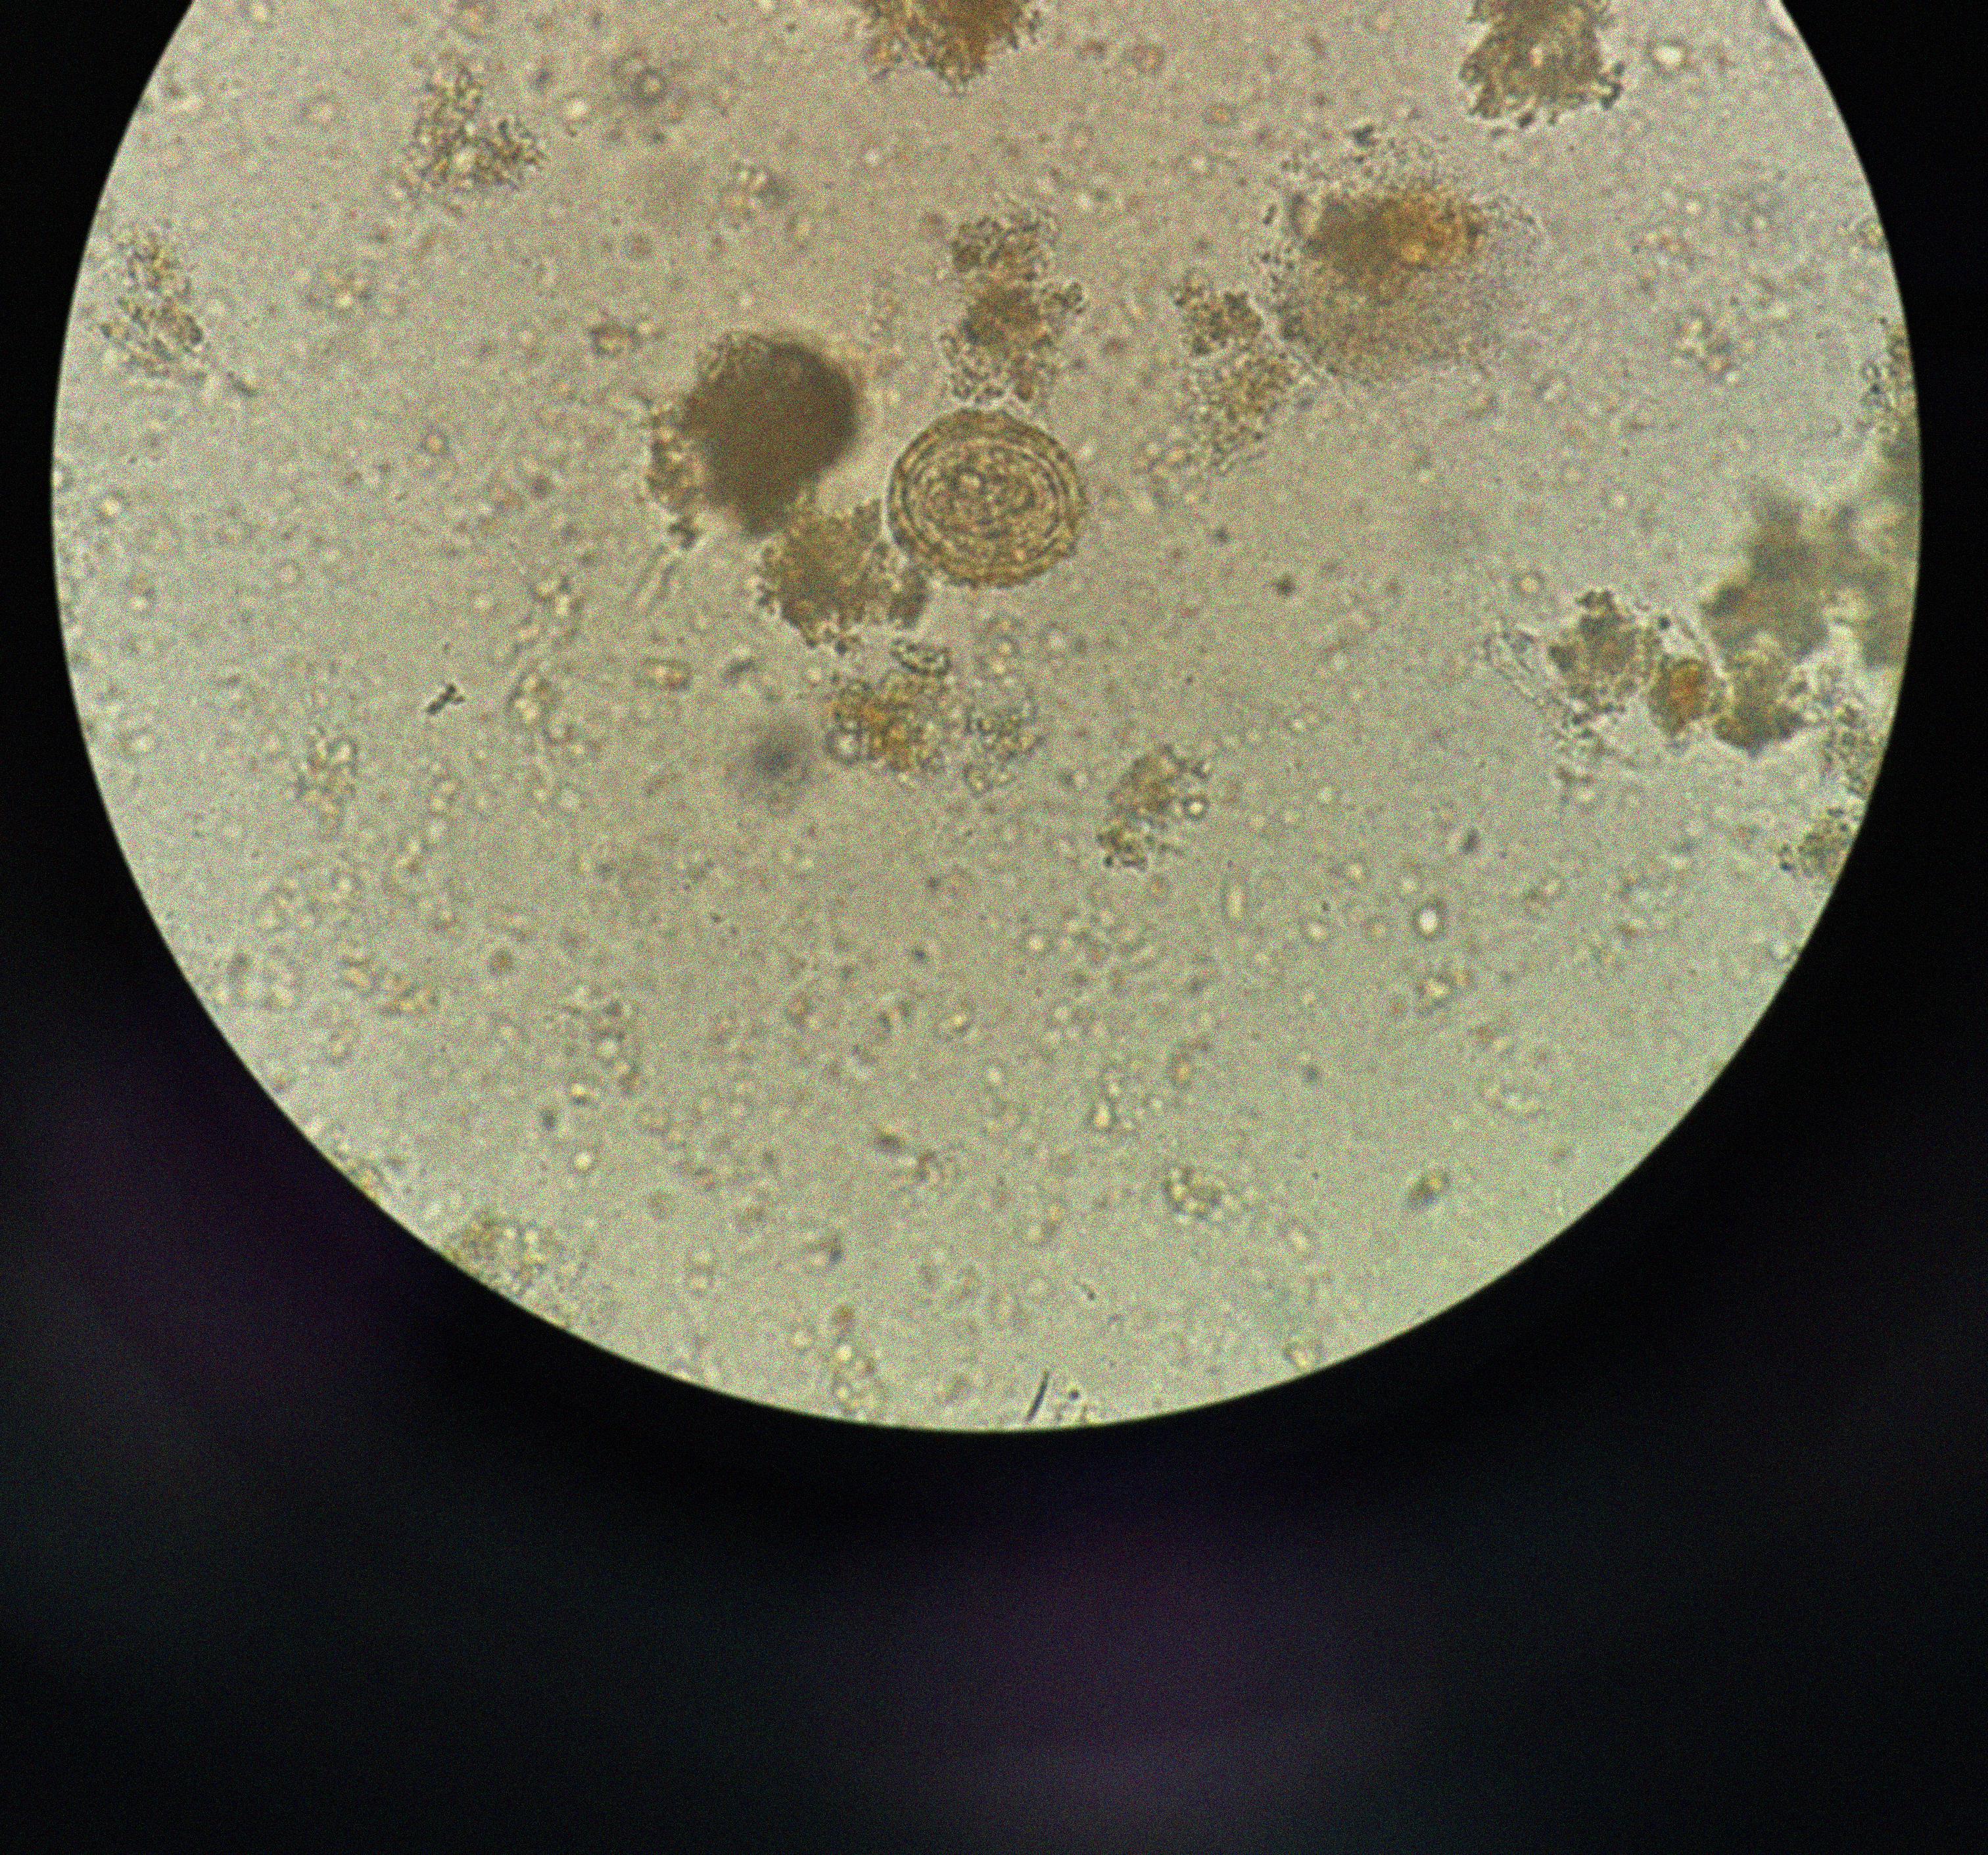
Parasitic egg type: Ascaris lumbricoides